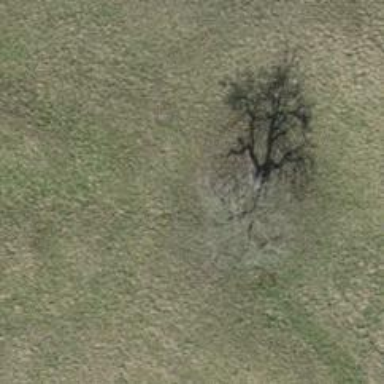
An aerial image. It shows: Urban area featuring tree as natural element.